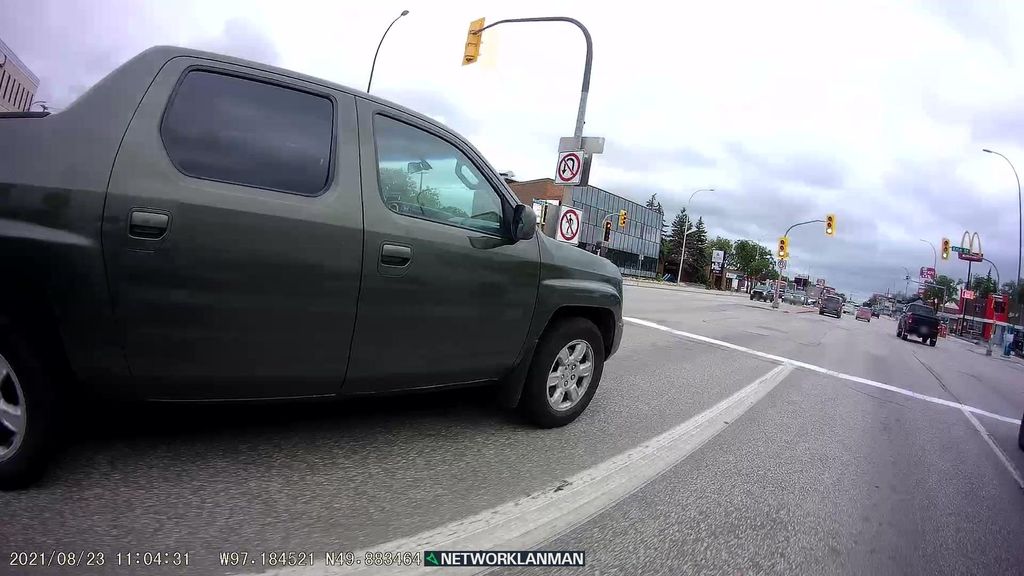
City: winnipeg